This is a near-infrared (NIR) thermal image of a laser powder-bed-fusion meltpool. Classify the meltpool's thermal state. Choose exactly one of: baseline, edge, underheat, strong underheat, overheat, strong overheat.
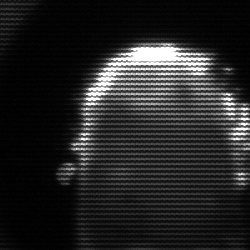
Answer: baseline